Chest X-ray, PA view. Patient: 48 years old, sex M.
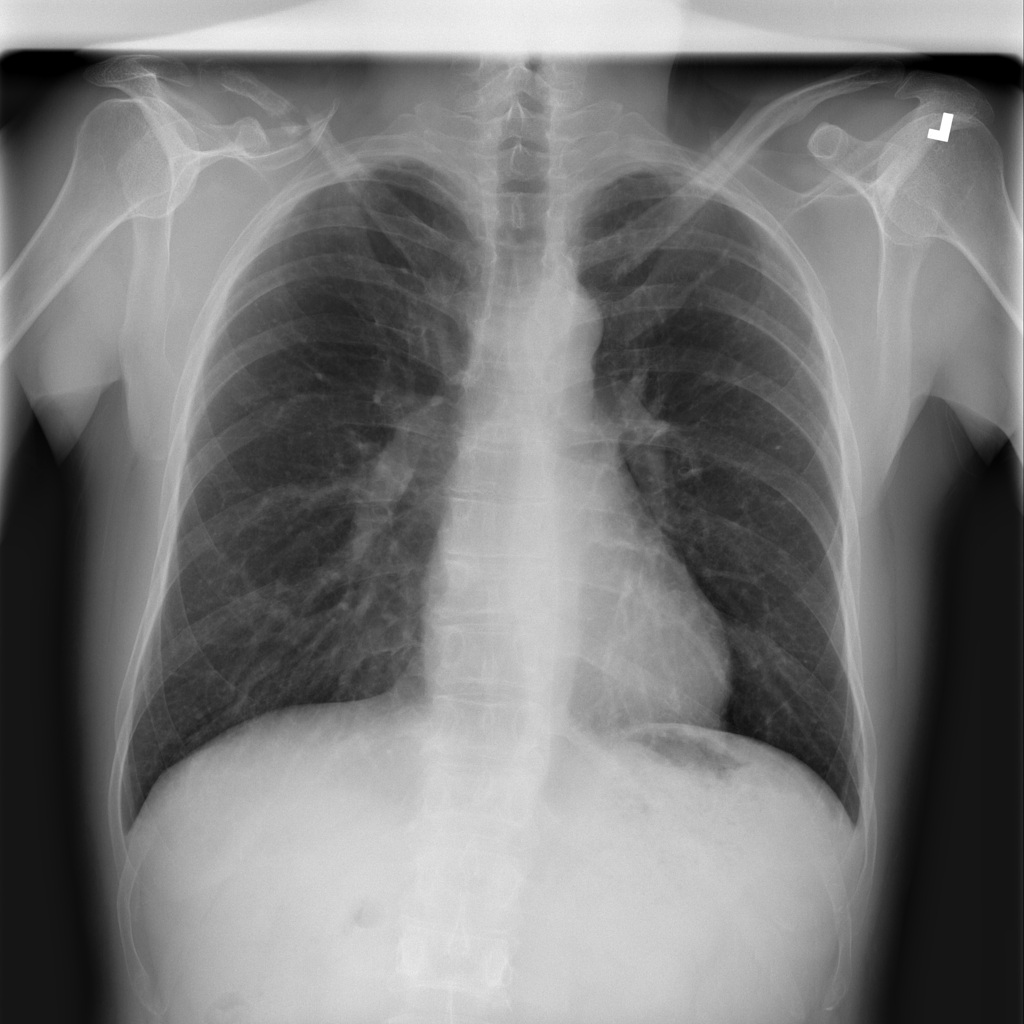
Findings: No Finding